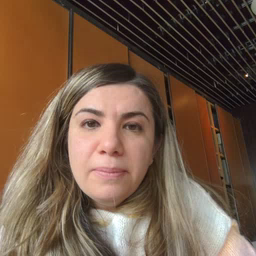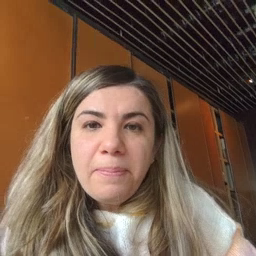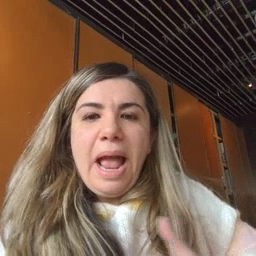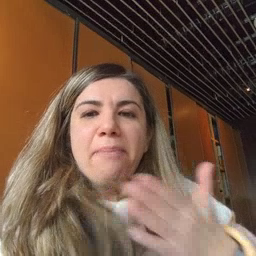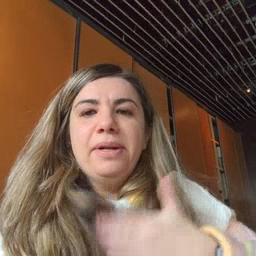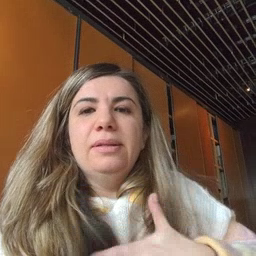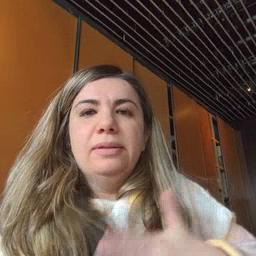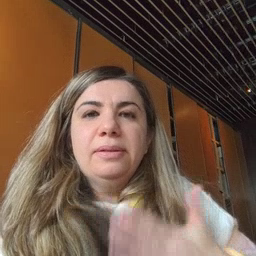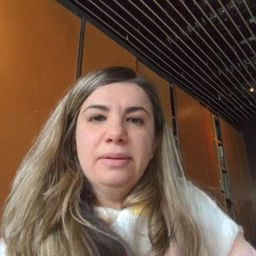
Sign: happy